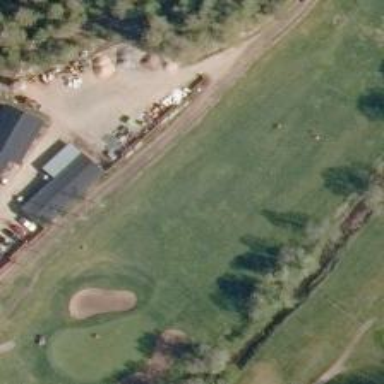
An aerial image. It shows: Golf hole.